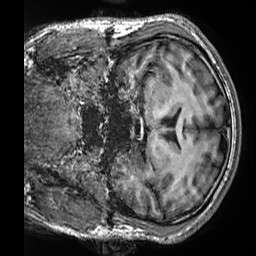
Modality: T1w
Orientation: coronal
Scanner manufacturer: siemens
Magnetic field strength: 3 T
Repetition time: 2.5 s
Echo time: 0.00299 s